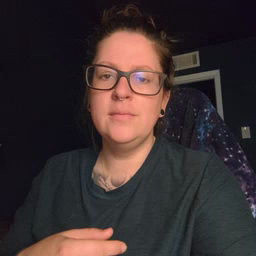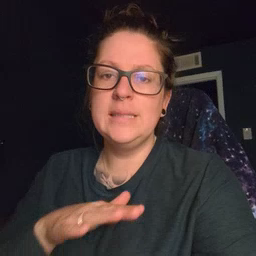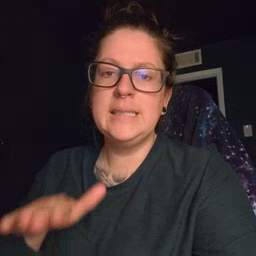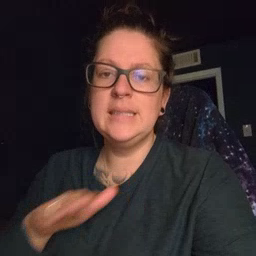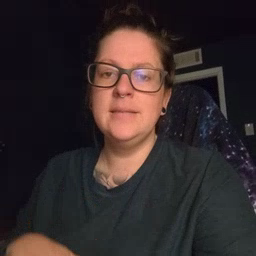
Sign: clean